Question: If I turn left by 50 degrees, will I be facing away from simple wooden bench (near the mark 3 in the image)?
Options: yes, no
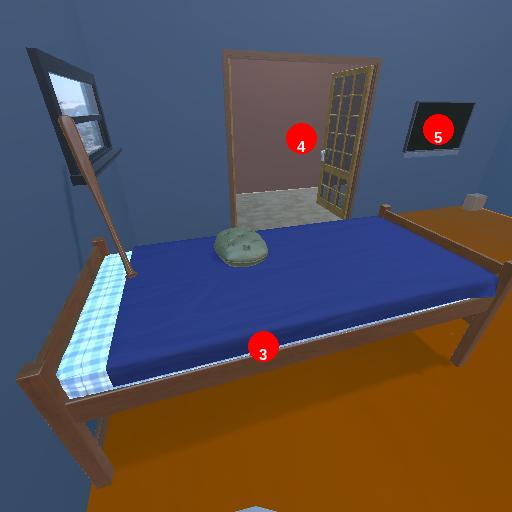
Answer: yes